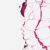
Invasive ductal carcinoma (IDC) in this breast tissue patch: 0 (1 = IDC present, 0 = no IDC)